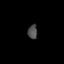
Tissue: lung
Cell type: Smooth muscle cells
Senescence score: 0.6165
Nuclear area (px): 134
Mean DAPI intensity: 74.59